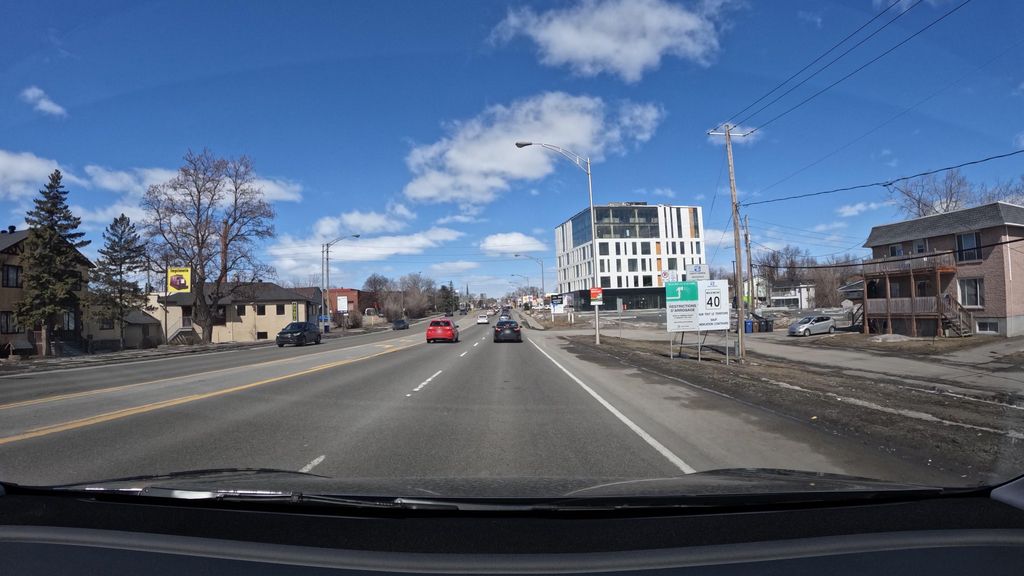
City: montreal